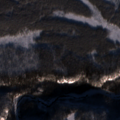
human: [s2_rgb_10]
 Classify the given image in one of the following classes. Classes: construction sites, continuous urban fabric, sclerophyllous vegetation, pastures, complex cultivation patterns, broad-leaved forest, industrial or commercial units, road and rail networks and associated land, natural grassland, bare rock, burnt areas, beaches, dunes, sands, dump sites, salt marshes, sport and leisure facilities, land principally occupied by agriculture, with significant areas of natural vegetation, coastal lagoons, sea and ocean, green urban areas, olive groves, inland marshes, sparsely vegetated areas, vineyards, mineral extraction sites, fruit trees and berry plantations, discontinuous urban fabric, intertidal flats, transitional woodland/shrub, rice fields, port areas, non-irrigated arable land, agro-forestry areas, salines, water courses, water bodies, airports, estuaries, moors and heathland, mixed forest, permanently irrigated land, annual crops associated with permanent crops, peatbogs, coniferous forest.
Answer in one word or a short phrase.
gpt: coniferous forest